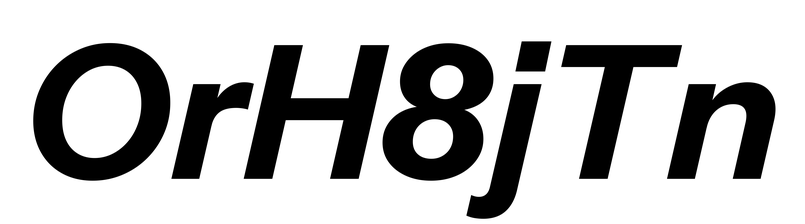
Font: InstrumentSans-Italic_Bold_Italic